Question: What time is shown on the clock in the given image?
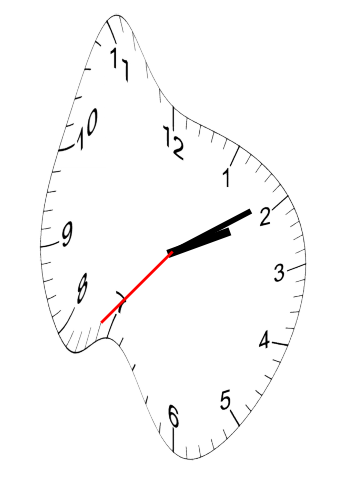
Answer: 02:09:37